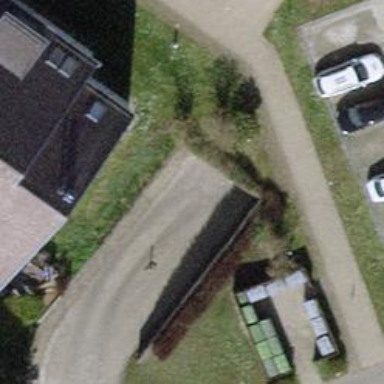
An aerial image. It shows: Parking entrance.